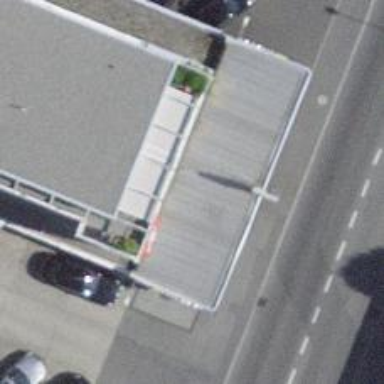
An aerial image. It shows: Fuel station.